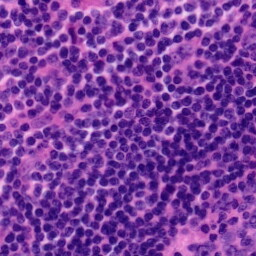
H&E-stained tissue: Tonsil